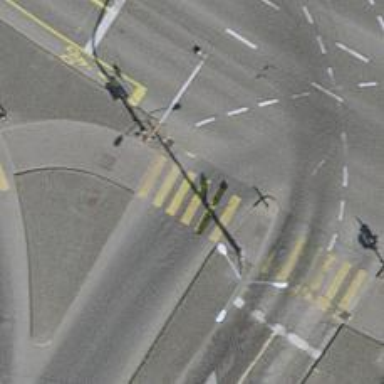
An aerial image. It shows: Zebra crossing controlled by traffic signals with zebra markings.